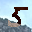
Label: 5